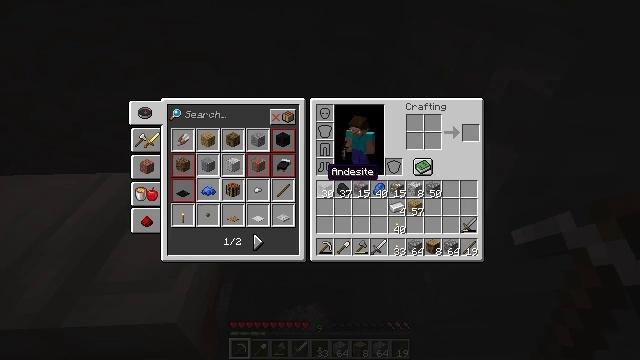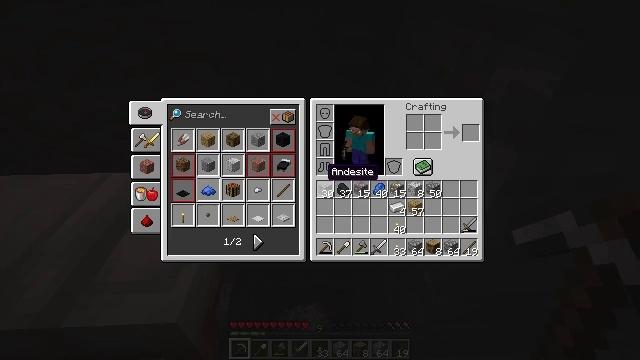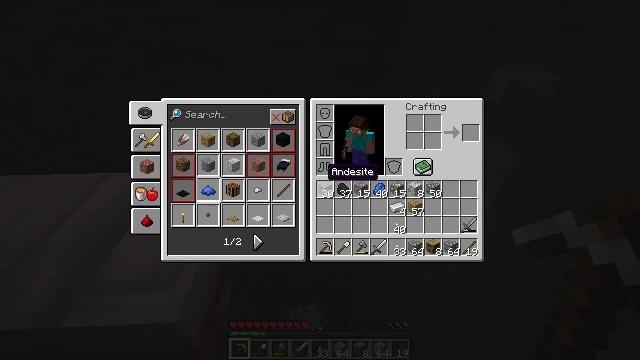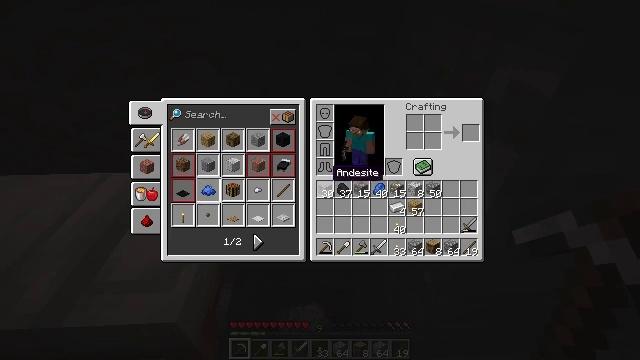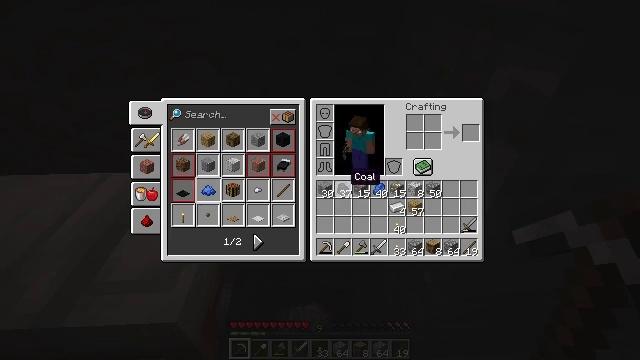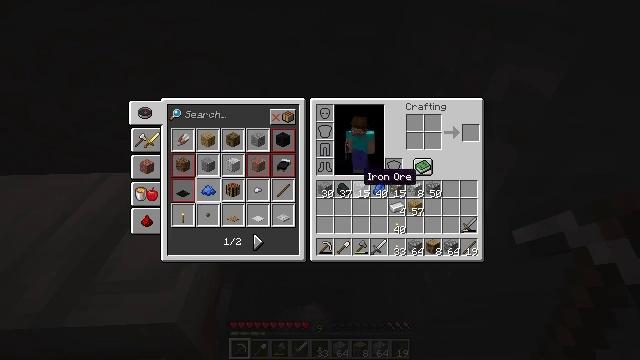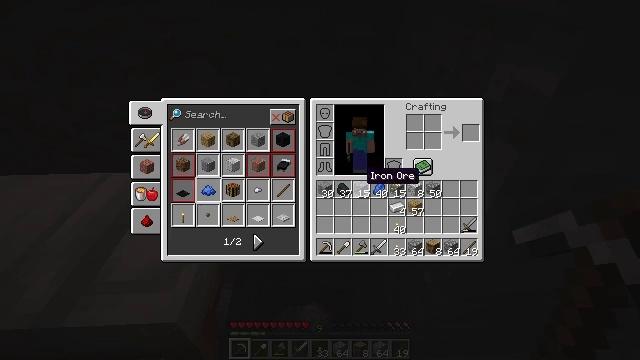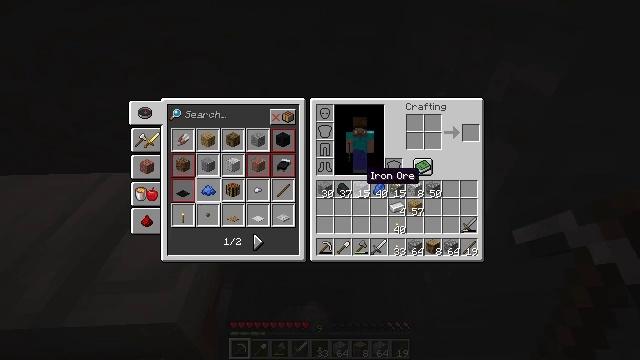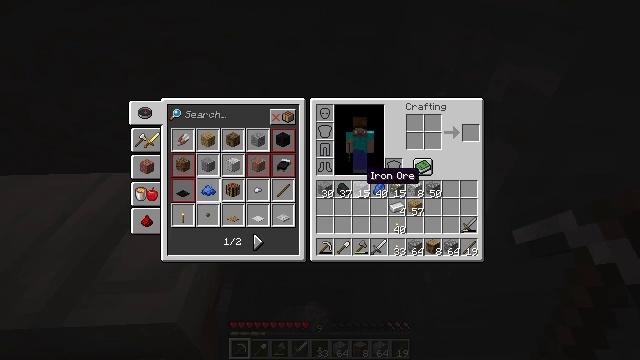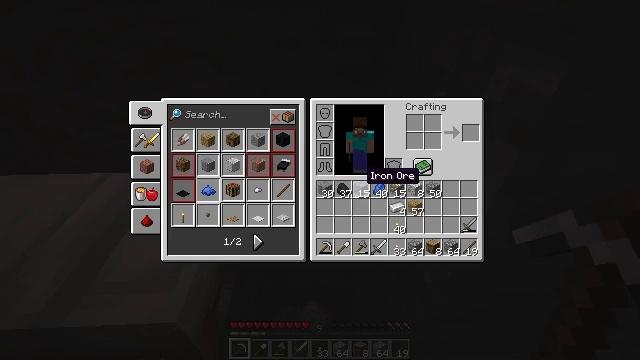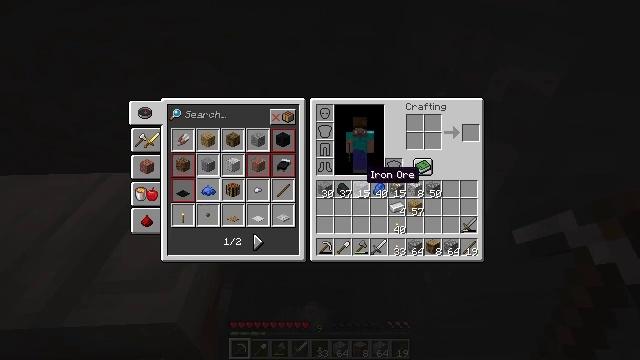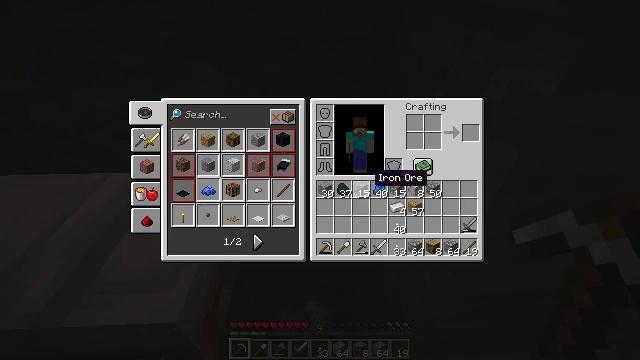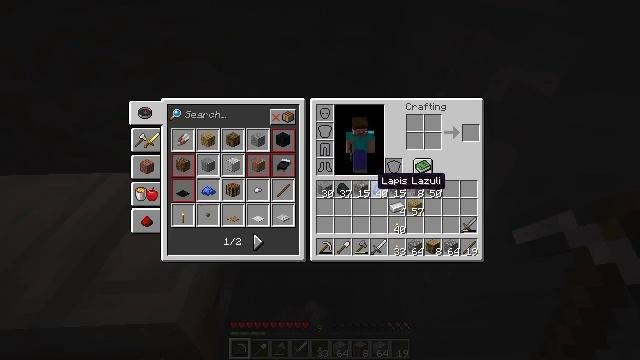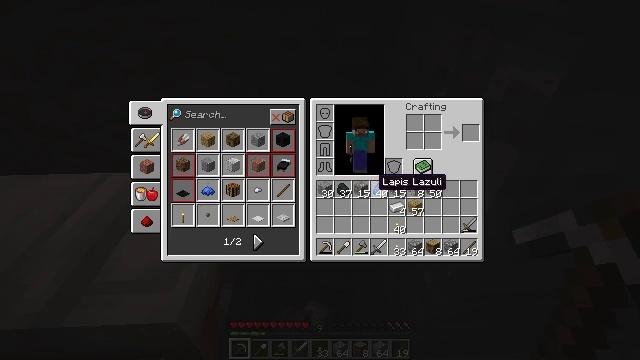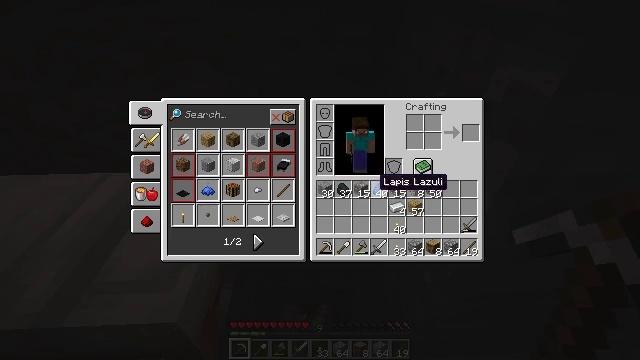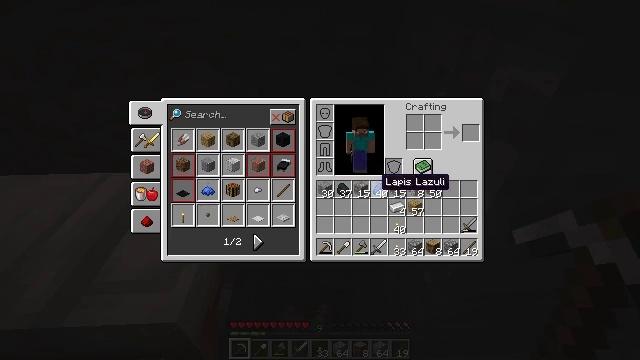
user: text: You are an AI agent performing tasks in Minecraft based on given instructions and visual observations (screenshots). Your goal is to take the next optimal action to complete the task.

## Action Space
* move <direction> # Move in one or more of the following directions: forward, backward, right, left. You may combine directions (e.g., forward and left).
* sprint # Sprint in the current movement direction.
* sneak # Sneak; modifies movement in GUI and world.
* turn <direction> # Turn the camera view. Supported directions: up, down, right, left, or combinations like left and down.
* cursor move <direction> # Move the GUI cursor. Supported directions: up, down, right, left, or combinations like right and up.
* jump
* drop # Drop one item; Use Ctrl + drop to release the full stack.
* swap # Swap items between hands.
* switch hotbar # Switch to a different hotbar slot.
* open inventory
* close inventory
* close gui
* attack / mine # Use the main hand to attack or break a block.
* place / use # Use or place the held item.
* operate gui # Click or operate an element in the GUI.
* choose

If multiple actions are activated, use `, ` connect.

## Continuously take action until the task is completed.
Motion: motion action
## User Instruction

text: Drop a lapis lazuli.
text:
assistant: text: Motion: no_op
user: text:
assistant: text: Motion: no_op
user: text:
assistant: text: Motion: no_op
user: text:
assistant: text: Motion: cursor move right
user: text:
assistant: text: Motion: cursor move right
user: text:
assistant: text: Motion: no_op
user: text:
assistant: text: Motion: no_op
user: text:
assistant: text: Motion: no_op
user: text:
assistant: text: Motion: no_op
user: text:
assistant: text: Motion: no_op
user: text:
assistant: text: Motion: cursor move right
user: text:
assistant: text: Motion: no_op
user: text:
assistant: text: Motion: no_op
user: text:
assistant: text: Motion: no_op
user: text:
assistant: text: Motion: no_op
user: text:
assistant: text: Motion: no_op
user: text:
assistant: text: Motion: no_op
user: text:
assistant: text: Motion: no_op
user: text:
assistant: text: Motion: no_op
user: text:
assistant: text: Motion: operate gui
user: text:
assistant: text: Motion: operate gui
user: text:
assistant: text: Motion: cursor move right
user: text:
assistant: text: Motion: cursor move right and up
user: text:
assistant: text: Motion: cursor move right and up
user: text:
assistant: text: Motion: cursor move right
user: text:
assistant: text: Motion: operate gui
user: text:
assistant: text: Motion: operate gui
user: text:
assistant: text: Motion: operate gui
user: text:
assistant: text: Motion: operate gui
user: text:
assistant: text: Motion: no_op